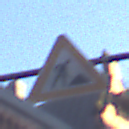
Verkehrszeichen: Arbeitsstelle
Umgebung: Outdoor, Urban
Tageszeit: SunriseSunset
Wetter: Clear
Licht: Natural
Jahreszeit: NotSpecified
Kontrast: MediumContrast